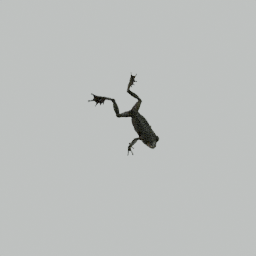
Label: animals